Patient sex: M
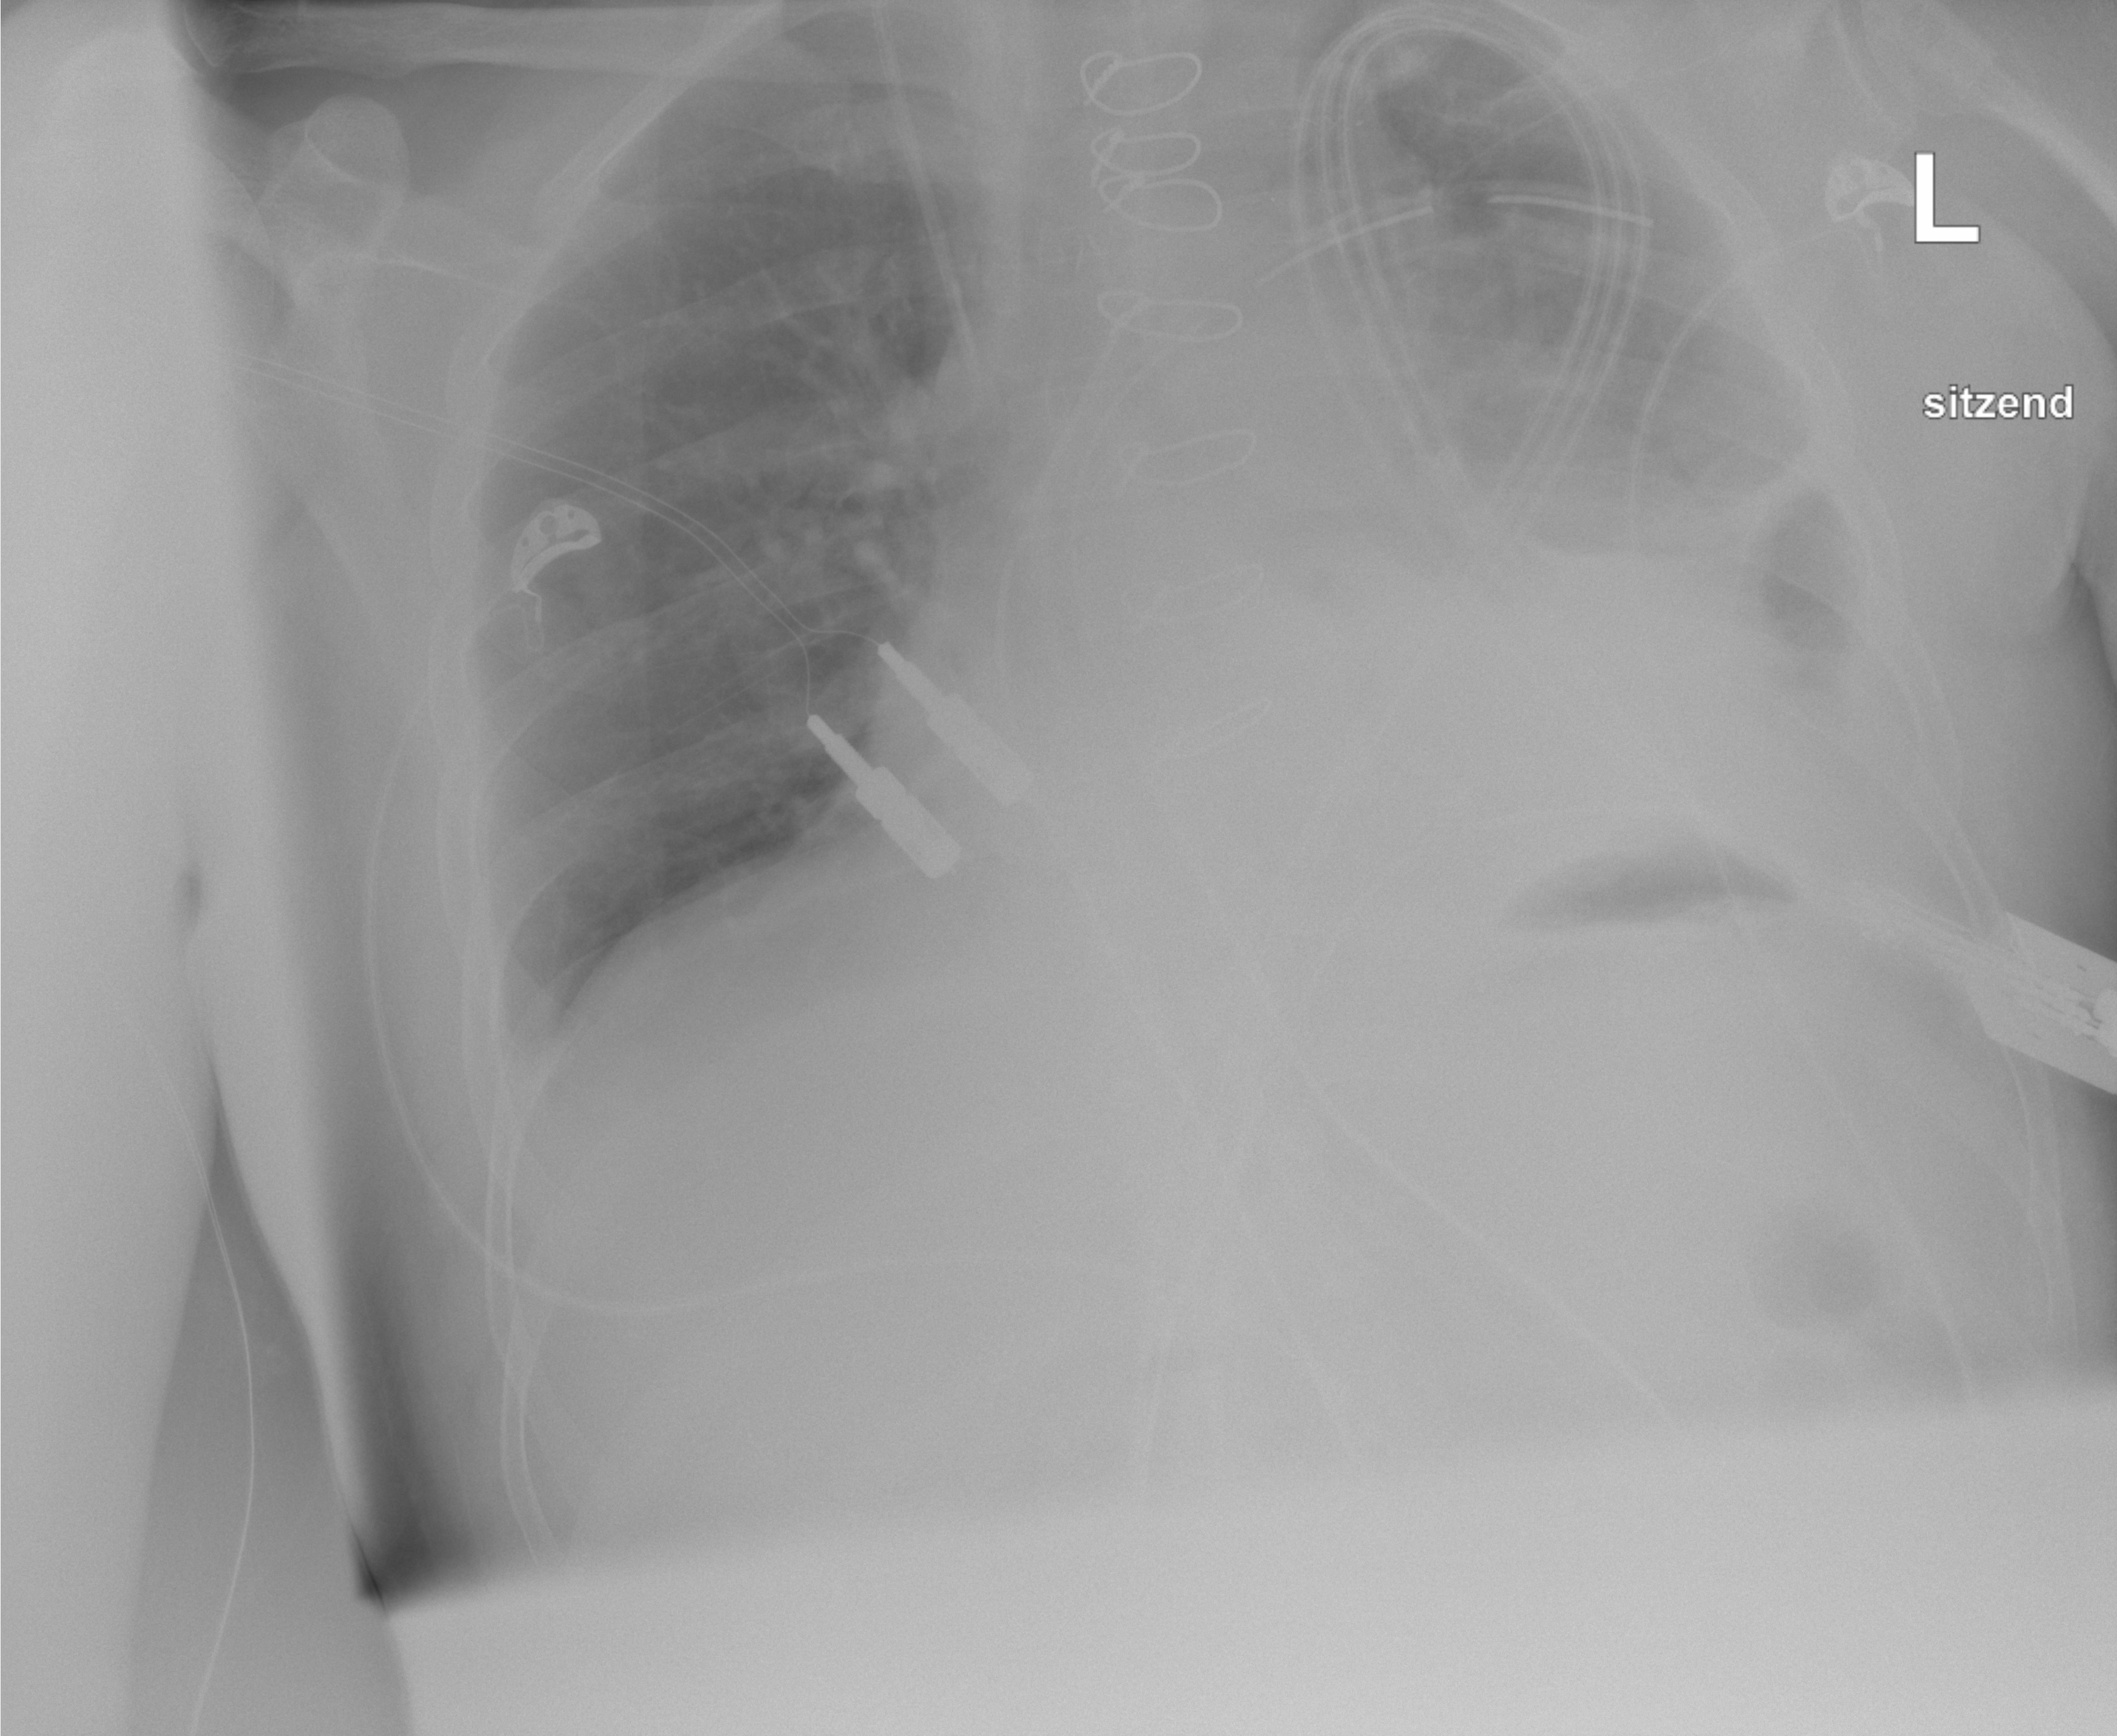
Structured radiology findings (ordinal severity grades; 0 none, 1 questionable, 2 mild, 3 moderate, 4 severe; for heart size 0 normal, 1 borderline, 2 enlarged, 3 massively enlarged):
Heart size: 2
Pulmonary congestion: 0
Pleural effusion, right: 0
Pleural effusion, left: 2
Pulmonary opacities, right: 0
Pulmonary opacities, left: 2
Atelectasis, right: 0
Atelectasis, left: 2